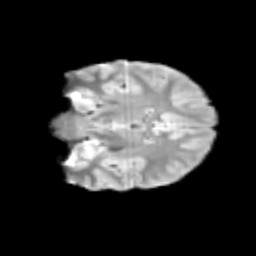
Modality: T2w
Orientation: coronal
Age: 10
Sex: female
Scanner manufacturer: siemens
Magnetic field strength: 3 T
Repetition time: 3.8 s
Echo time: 0.07 s